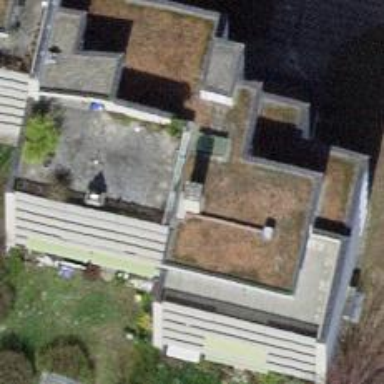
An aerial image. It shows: Residential building.